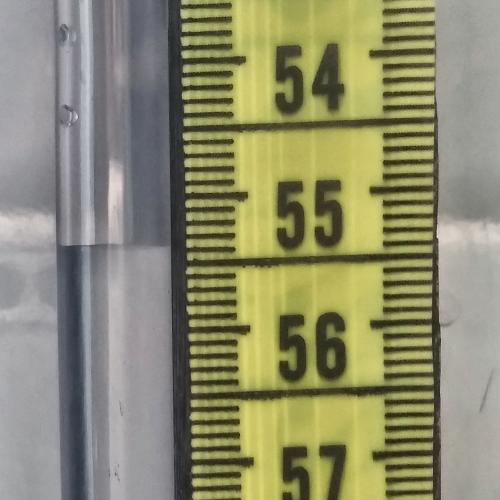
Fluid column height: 55.4 cm